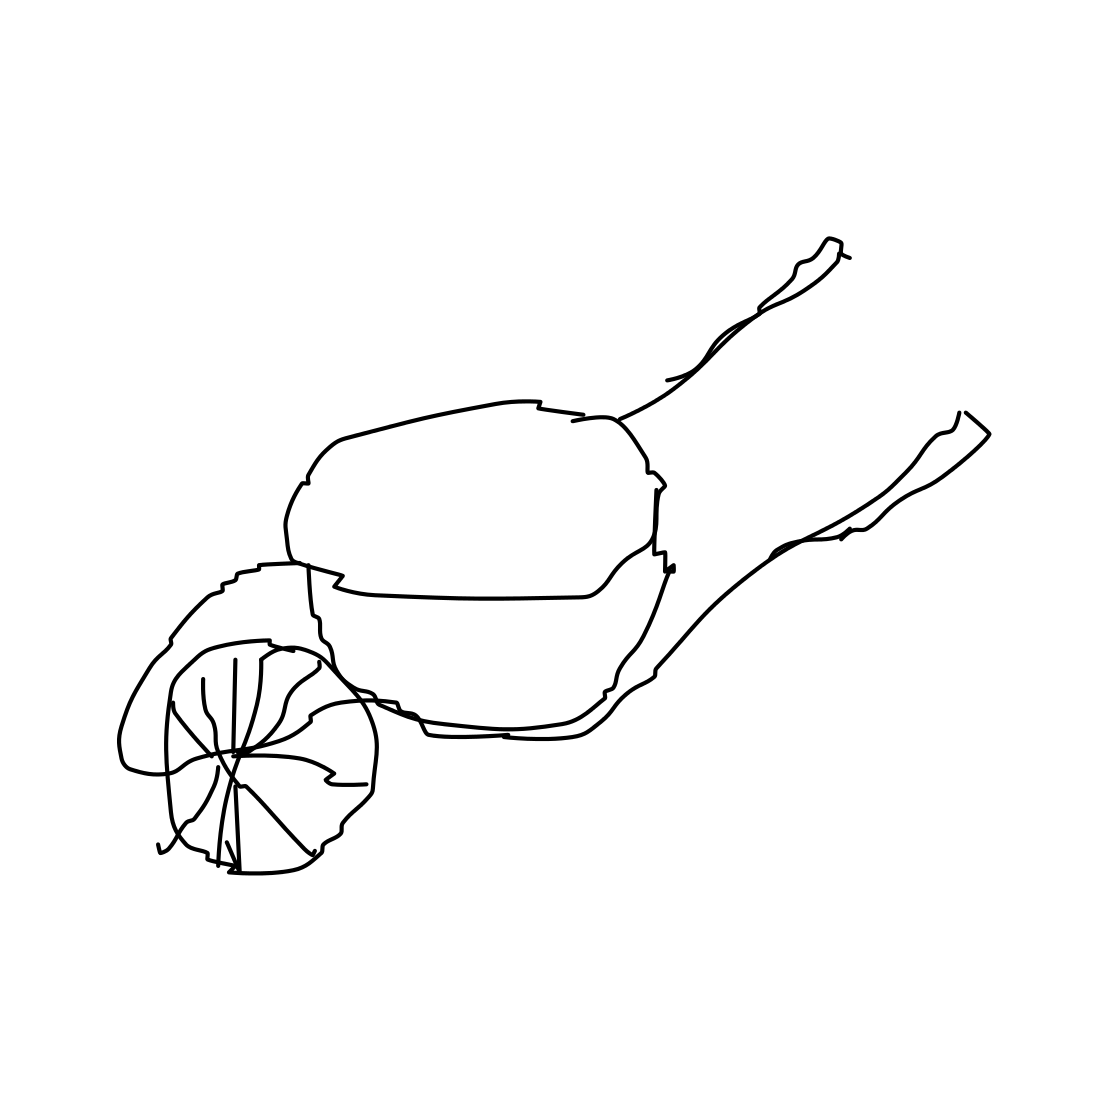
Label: wheelbarrow